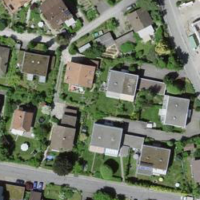
EUNIS habitat code: 55
Species observed at this site:
Bombycilla garrulus